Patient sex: F
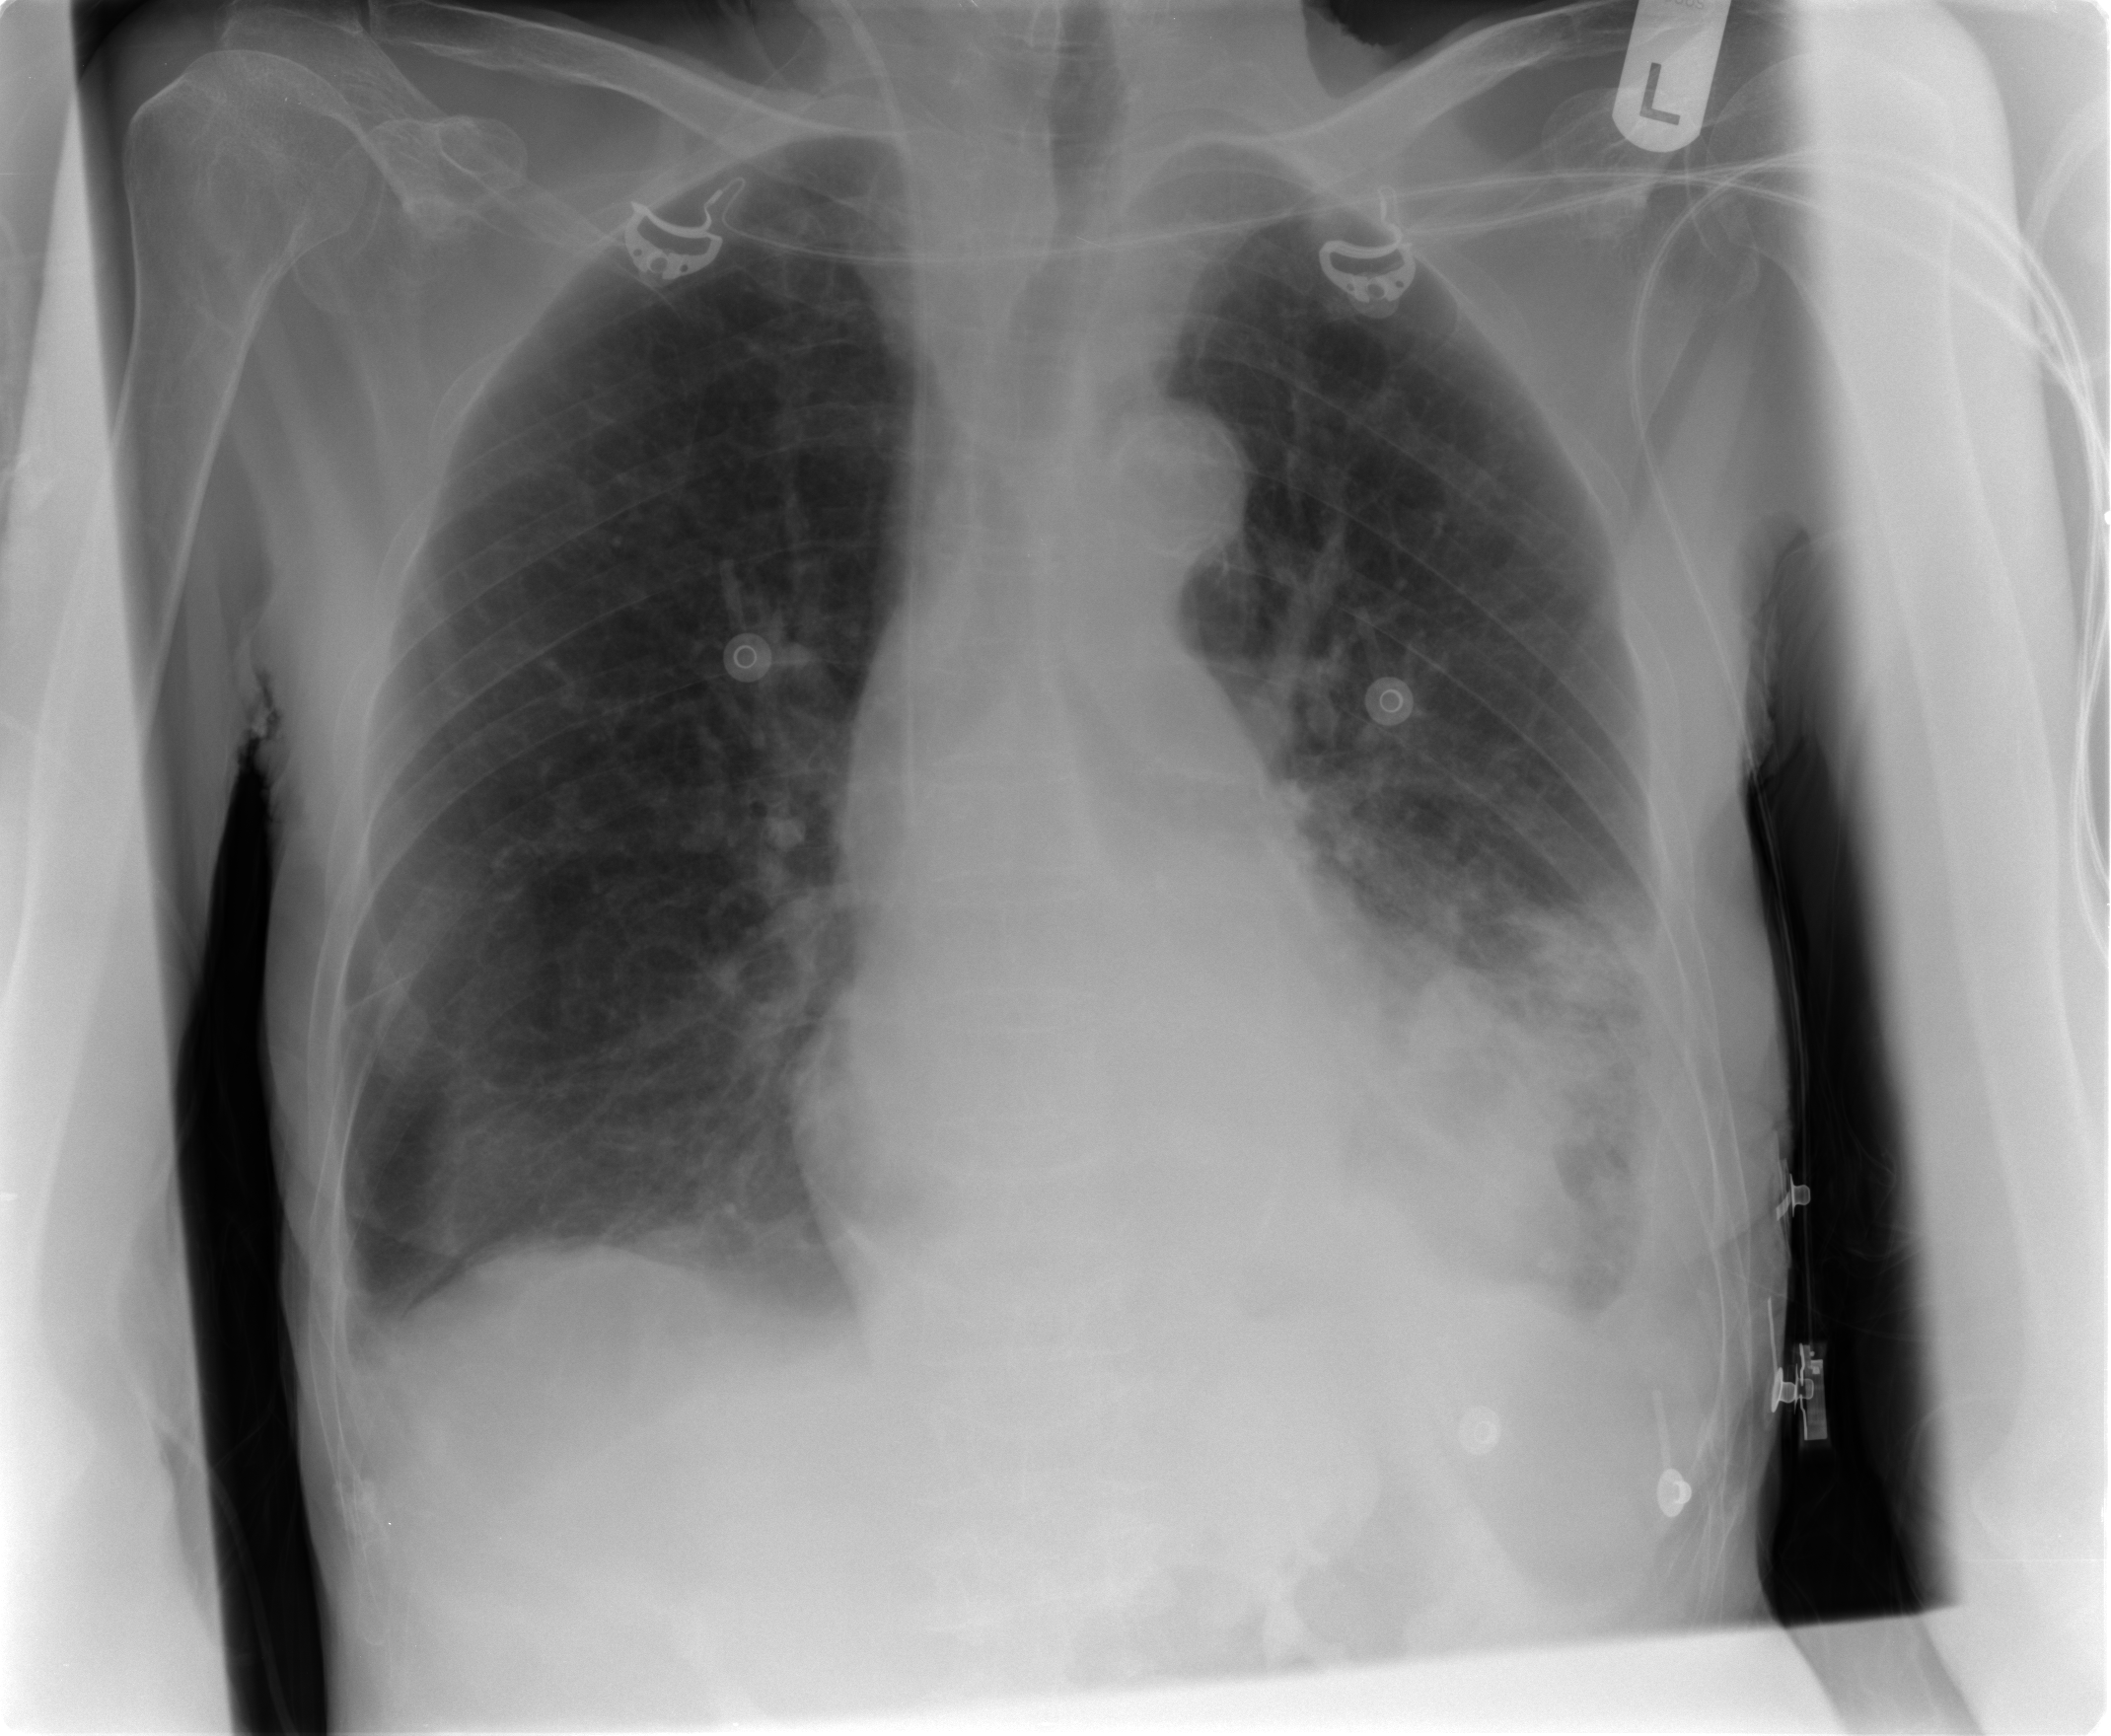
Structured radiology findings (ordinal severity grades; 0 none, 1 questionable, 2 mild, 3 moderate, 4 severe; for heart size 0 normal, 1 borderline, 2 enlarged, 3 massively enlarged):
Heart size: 0
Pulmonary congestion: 2
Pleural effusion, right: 2
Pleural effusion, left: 2
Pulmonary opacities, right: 1
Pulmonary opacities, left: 3
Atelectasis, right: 2
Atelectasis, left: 3